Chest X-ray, AP view. Patient: 25 years old, sex M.
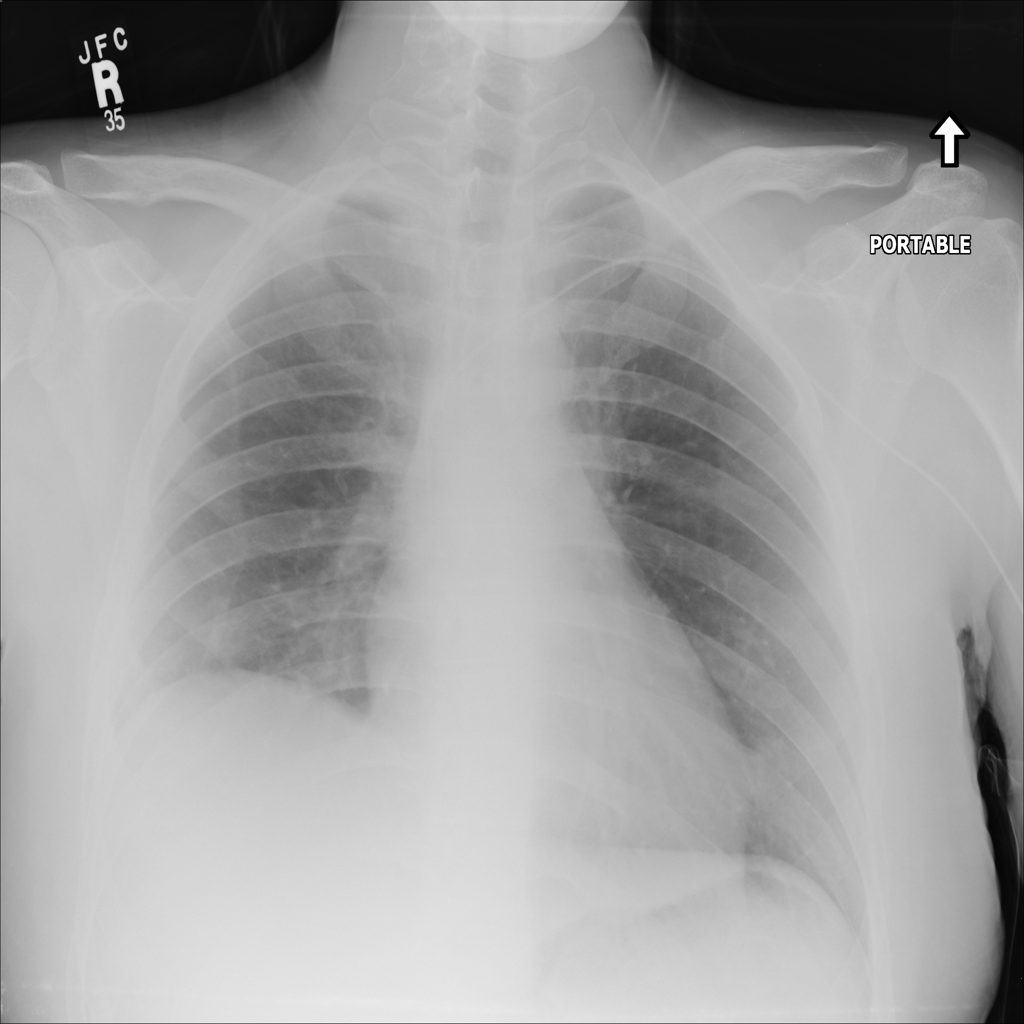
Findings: No Finding